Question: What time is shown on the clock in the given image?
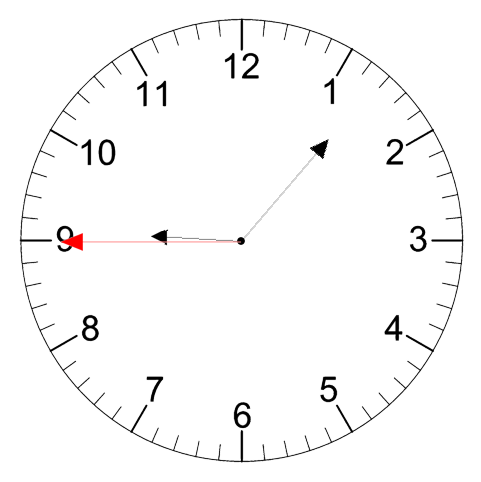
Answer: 09:06:45